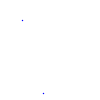
Particle: proton